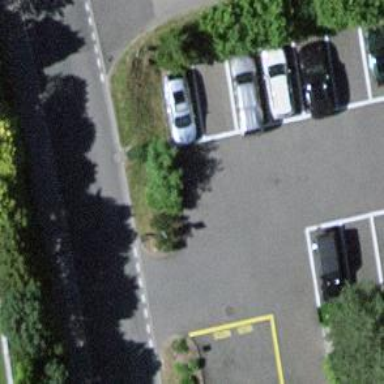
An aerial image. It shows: Asphalt parking aisle road for service vehicles.